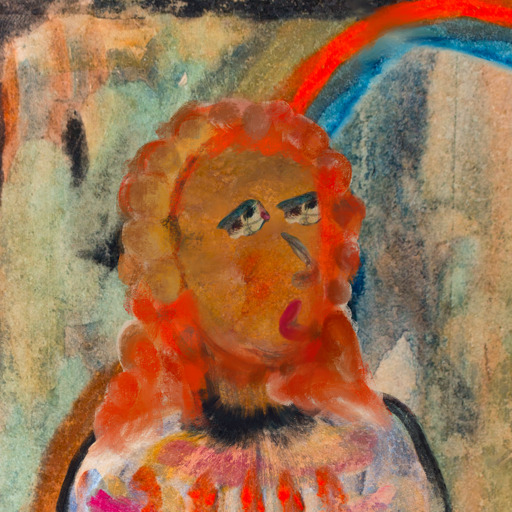
Background: Childish, Head And Neck Side: Pipe, Face Side: Pipe, Bust: Childish, Hair Side: Rupkatha, Head Accessory: Blank, Second Necklace: Blank, Necklace: Blank, Baby: Blank